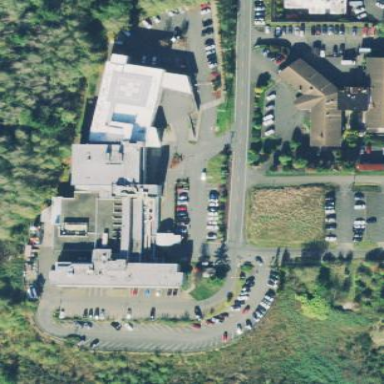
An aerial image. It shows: Hospital.